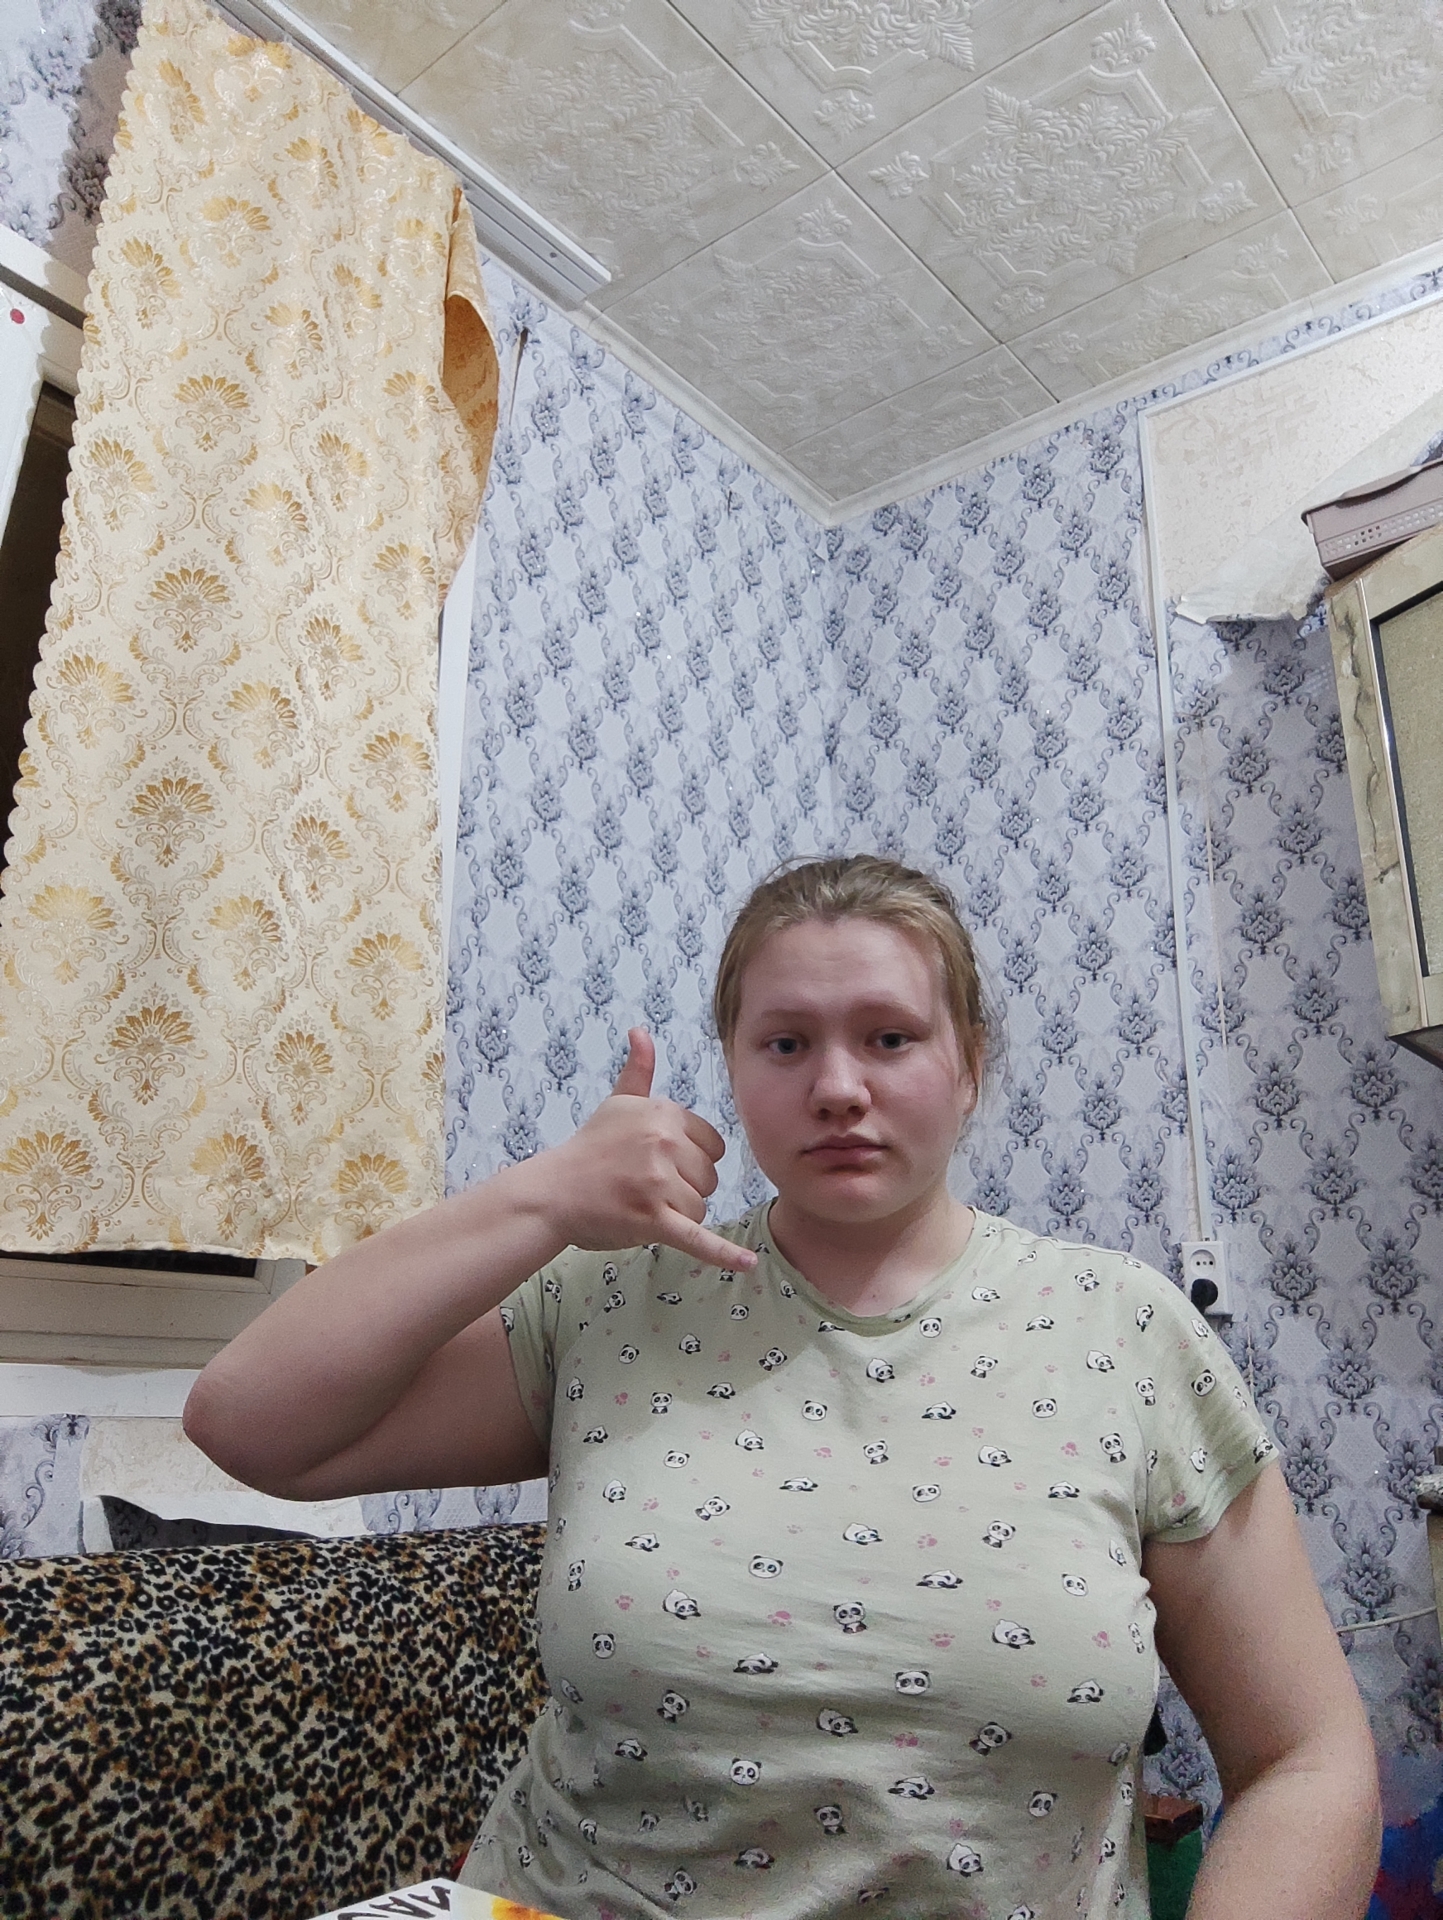
Label: clear